Question: I need to perform another AJAX Form Post from within the first forms success function.

Example, this does 2 AJAX requests.
I am able to load the results into a div '<div id="results"></div>' just fine but once I select a movie title it isnt performing another AJAX Request, the request goes to the main window.
'''
<script type="text/javascript">
$(document).ready(function(){
$("#searchtitle").submit(function() {
var id = $(this).children('input[name="thetitle"]').attr('value');
$.ajax({
type: "POST",
url: "s.php",
data: $('#searchtitle').serialize(),
cache: false,
success: function(data){
$('#status').html(data);
}
});
return false;
});
});
</script>
<form id="searchtitle">
<input type="text" name="thetitle" />
<input type="submit" name="submit" class="button expand postfix" value="Search" />
</form>
<div id="status"></div>
'''
'''
<?php
if(empty($_POST['thetitle'])) {
?>
<div class="alert-box error">
<div class="alert-error"></div>
Error: Nothing Found
</div>
<?php
}
if(!empty($_POST['thetitle'])) {
$myid = strtoupper($_POST['thetitle']);
$searchReults = $tmdb_V3->searchMovie($myid,'en');
?>
<?php
foreach($searchReults['results'] as $result) {
?>
<form class="sform">
<input type="hidden" name="mid" value="<?php echo $result['id']); ?>" />
<h5><?php echo $result['title']; ?></h5>
<span class="mreleased">Year: <?php echo $result['year']; ?></span>
<input type="submit" class="button" value="Select">
</form>
<?php
}
}
?>
'''
'''
<script type="text/javascript">
$(".sform").submit(function () {
$.ajax({
type: 'POST',
url: 'sx.php',
data: $(this).closest("form").serialize();
success: function (response) {
$('#status').load(response);
$('#status').find('script').each(function (i) {
eval($(this).text());
});
}
});
return false;
}
</script>
'''
I have tried putting this within s.php, within the bottom of the initial search page, in the head of the initial page and no luck, it submits fine just not the sx.php where it should.
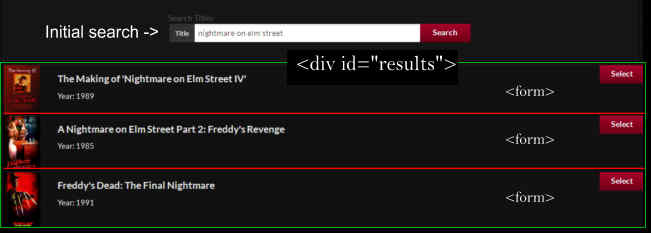
Answer: In s.php the statement:
'''
<input type="hidden" name="mid" value="<?php echo $result['id']); ?>" />
'''
Should be:
'''
<input type="hidden" name="mid" value="<?php echo $result['id']; ?>" /> //remove extra bracket
'''
In your javascript code in s.php there are some typos:
'''
data: $(this).closest("form").serialize(); // here should be comma not semicolon
'''
After 'return false' you should close the script properly '}' should be '});'.
And since you are trying to submit the dynamic content '$(".sform").submit(function ()' will not work. You should use 'on' for dynamic contents. So the correct script would be:
'''
<script type="text/javascript">
$(document).on('submit', '.sform', function () {
$.ajax({
type: 'POST',
url: 'sx.php',
data: $(this).closest("form").serialize(),
success: function (response) {
$('#status').load(response);
$('#status').find('script').each(function (i) {
eval($(this).text());
});
}
});
return false;
});
</script>
'''
I have checked and verified in my localhost (with a simple setup). It is making both ajax request. Hope this helps!